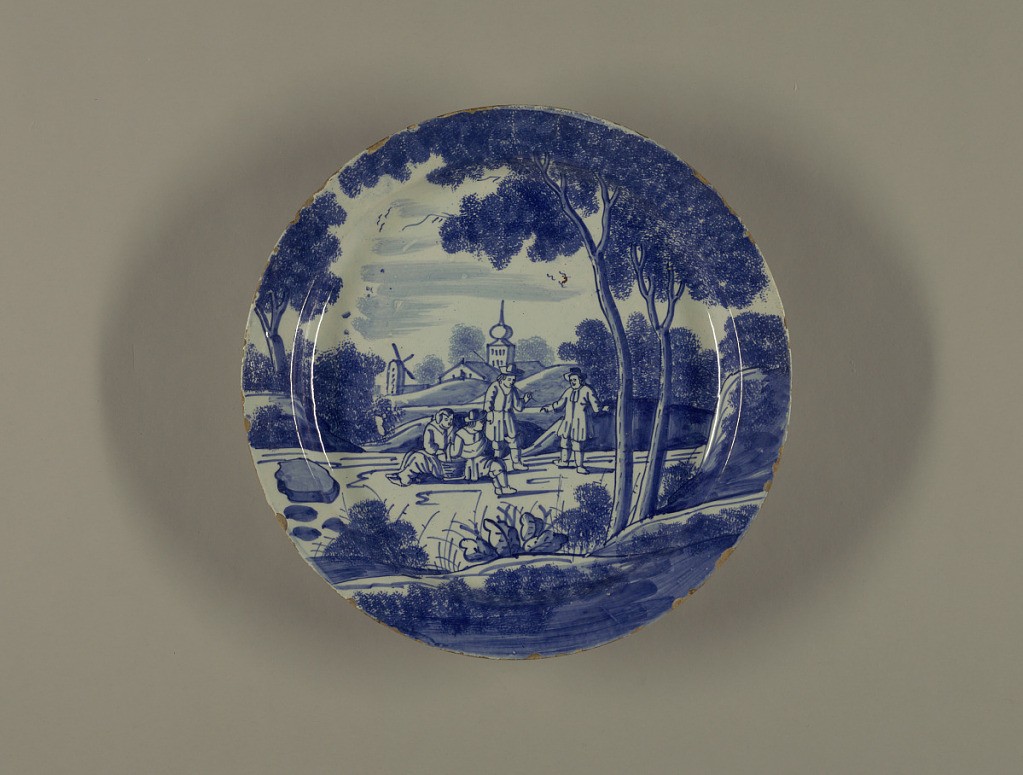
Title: Plate
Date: ca. 1720–40
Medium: Tin-glazed earthenware
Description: Circular plate with deep cavetto, standing on short foot rim; painted in underglaze blue on white with overall scene of 4 figures in landscape (two seated, two standing), 2 large trees on right, a windmill and onion-domed tower background, spongework leaves.